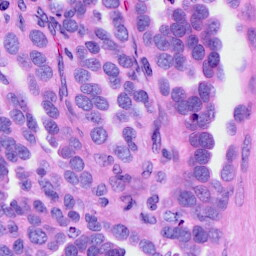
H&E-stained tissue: Ovarian